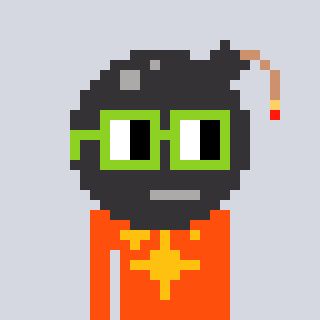
a pixel art character with square light green glasses, a bomb-shaped head and a orange-colored body on a cool background